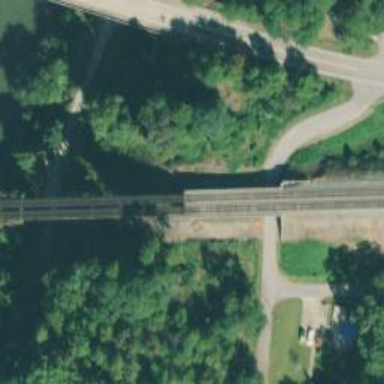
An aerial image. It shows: Railway bridge.